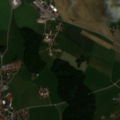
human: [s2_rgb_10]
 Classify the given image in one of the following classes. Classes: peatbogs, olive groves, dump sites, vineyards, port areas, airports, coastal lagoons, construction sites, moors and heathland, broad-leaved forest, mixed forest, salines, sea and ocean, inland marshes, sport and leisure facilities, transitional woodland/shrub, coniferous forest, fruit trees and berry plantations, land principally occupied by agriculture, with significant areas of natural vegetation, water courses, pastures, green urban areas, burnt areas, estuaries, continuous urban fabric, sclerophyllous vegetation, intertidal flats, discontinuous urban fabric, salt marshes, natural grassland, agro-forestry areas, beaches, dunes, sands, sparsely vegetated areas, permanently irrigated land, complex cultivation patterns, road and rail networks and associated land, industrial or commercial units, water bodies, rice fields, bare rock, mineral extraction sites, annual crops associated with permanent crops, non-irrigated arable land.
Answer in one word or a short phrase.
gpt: discontinuous urban fabric, non-irrigated arable land, pastures, complex cultivation patterns, mixed forest